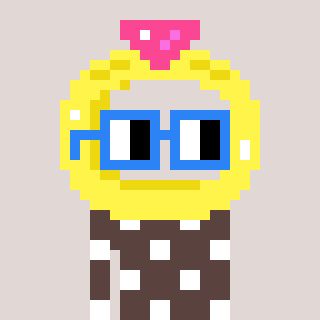
a pixel art character with square blue glasses, a ring-shaped head and a darkbrown-colored body on a warm background